Question: I am developing an Wear watch face and I am getting a very unusual output. There is a mysterious circle area where some subviews are not fully rendered. The funny thing is I never add a circle to the view.
Here is the screenshot of the output:

The weird thing is the clock hands are outputted just fine, they are added to the view first. Here is a snippit of the code that draws the lines:
'''
for(int i=1; i<=60; i++) {
int seconds = i;
int radius = (screenWidth / 2);
int centre = (screenWidth / 2);
int totalLimit = 60;
int currentValue = seconds;
int theta = (360 / totalLimit) * currentValue;
double x = centre + radius * Math.cos(theta * Math.PI / 180);
double y = centre + radius * Math.sin(theta * Math.PI / 180);
float angle = (float) Math.toDegrees(Math.atan2(x - centre, y - centre));
if (angle < 0) {
angle += 360;
}
if (angle > 180)
angle -= 180;
else
angle += 180;
View view = new View(this);
RelativeLayout.LayoutParams params = new RelativeLayout.LayoutParams(1, radius);
params.leftMargin = (int)x;
params.topMargin = (int)y;
view.setPivotX(0);
view.setPivotY(0);
view.setRotation(-angle);
view.setBackgroundColor(Color.WHITE);
mWatchView.addView(view, params);
views.add(view);
}
'''
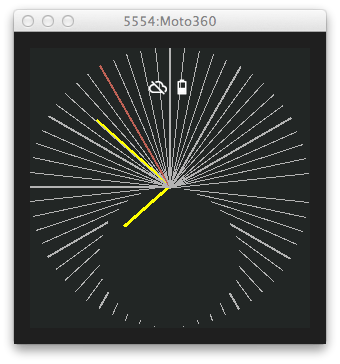
Answer: OK So instead on drawing the lines from inside out, I now draw them from outside in. This fixes this problem.
'''
params.leftMargin = (int)(screenWidth-x);
params.topMargin = (int)(screenWidth-y);
'''
Also changed the radius depending on the length of line I wanted
'''
int length = 15;
int width = 1;
if (i == 10 || i == 20 || i == 30 || i == 40 || i == 50 || i == 60) {
length = 35;
width = 2;
}
if (i == 5 || i == 15 || i == 25 || i == 35 || i == 45 || i == 55) {
length = 25;
width = 2;
}
int seconds = i;
int radius = (screenWidth / 2)-length;
'''
Here is the result: